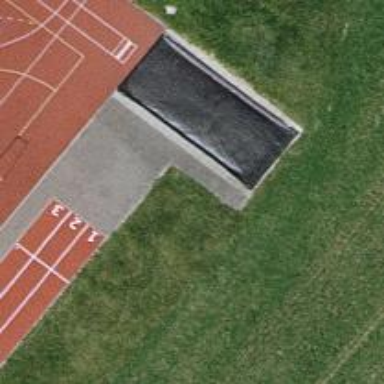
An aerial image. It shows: Long jump sand pitch for leisure sports.